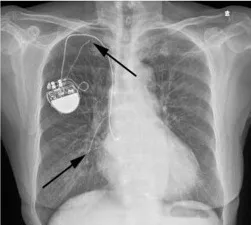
September 2020. Showing a complete right-ventricular lead fracture (arrow).
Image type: radiology (x_ray)